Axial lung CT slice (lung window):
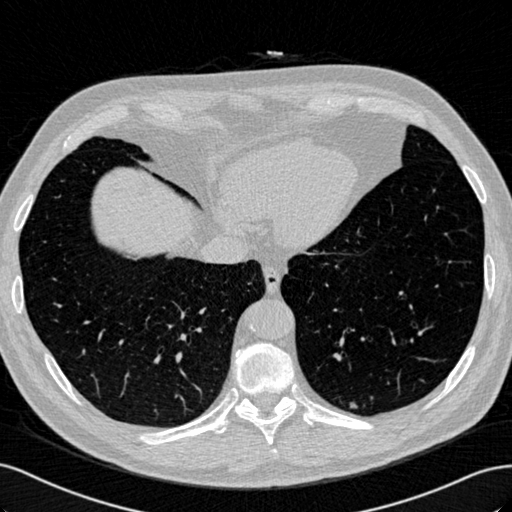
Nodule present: yes
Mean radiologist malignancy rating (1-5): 3